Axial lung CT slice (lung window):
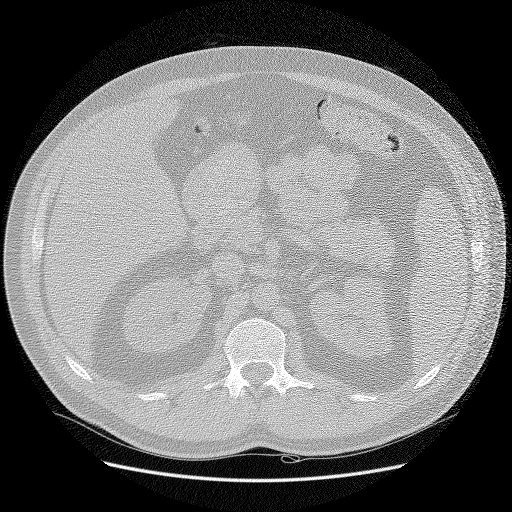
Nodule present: no